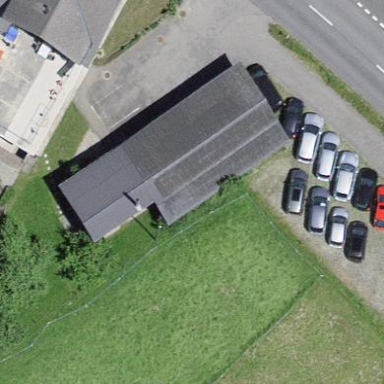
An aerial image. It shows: Shed building.